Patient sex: M
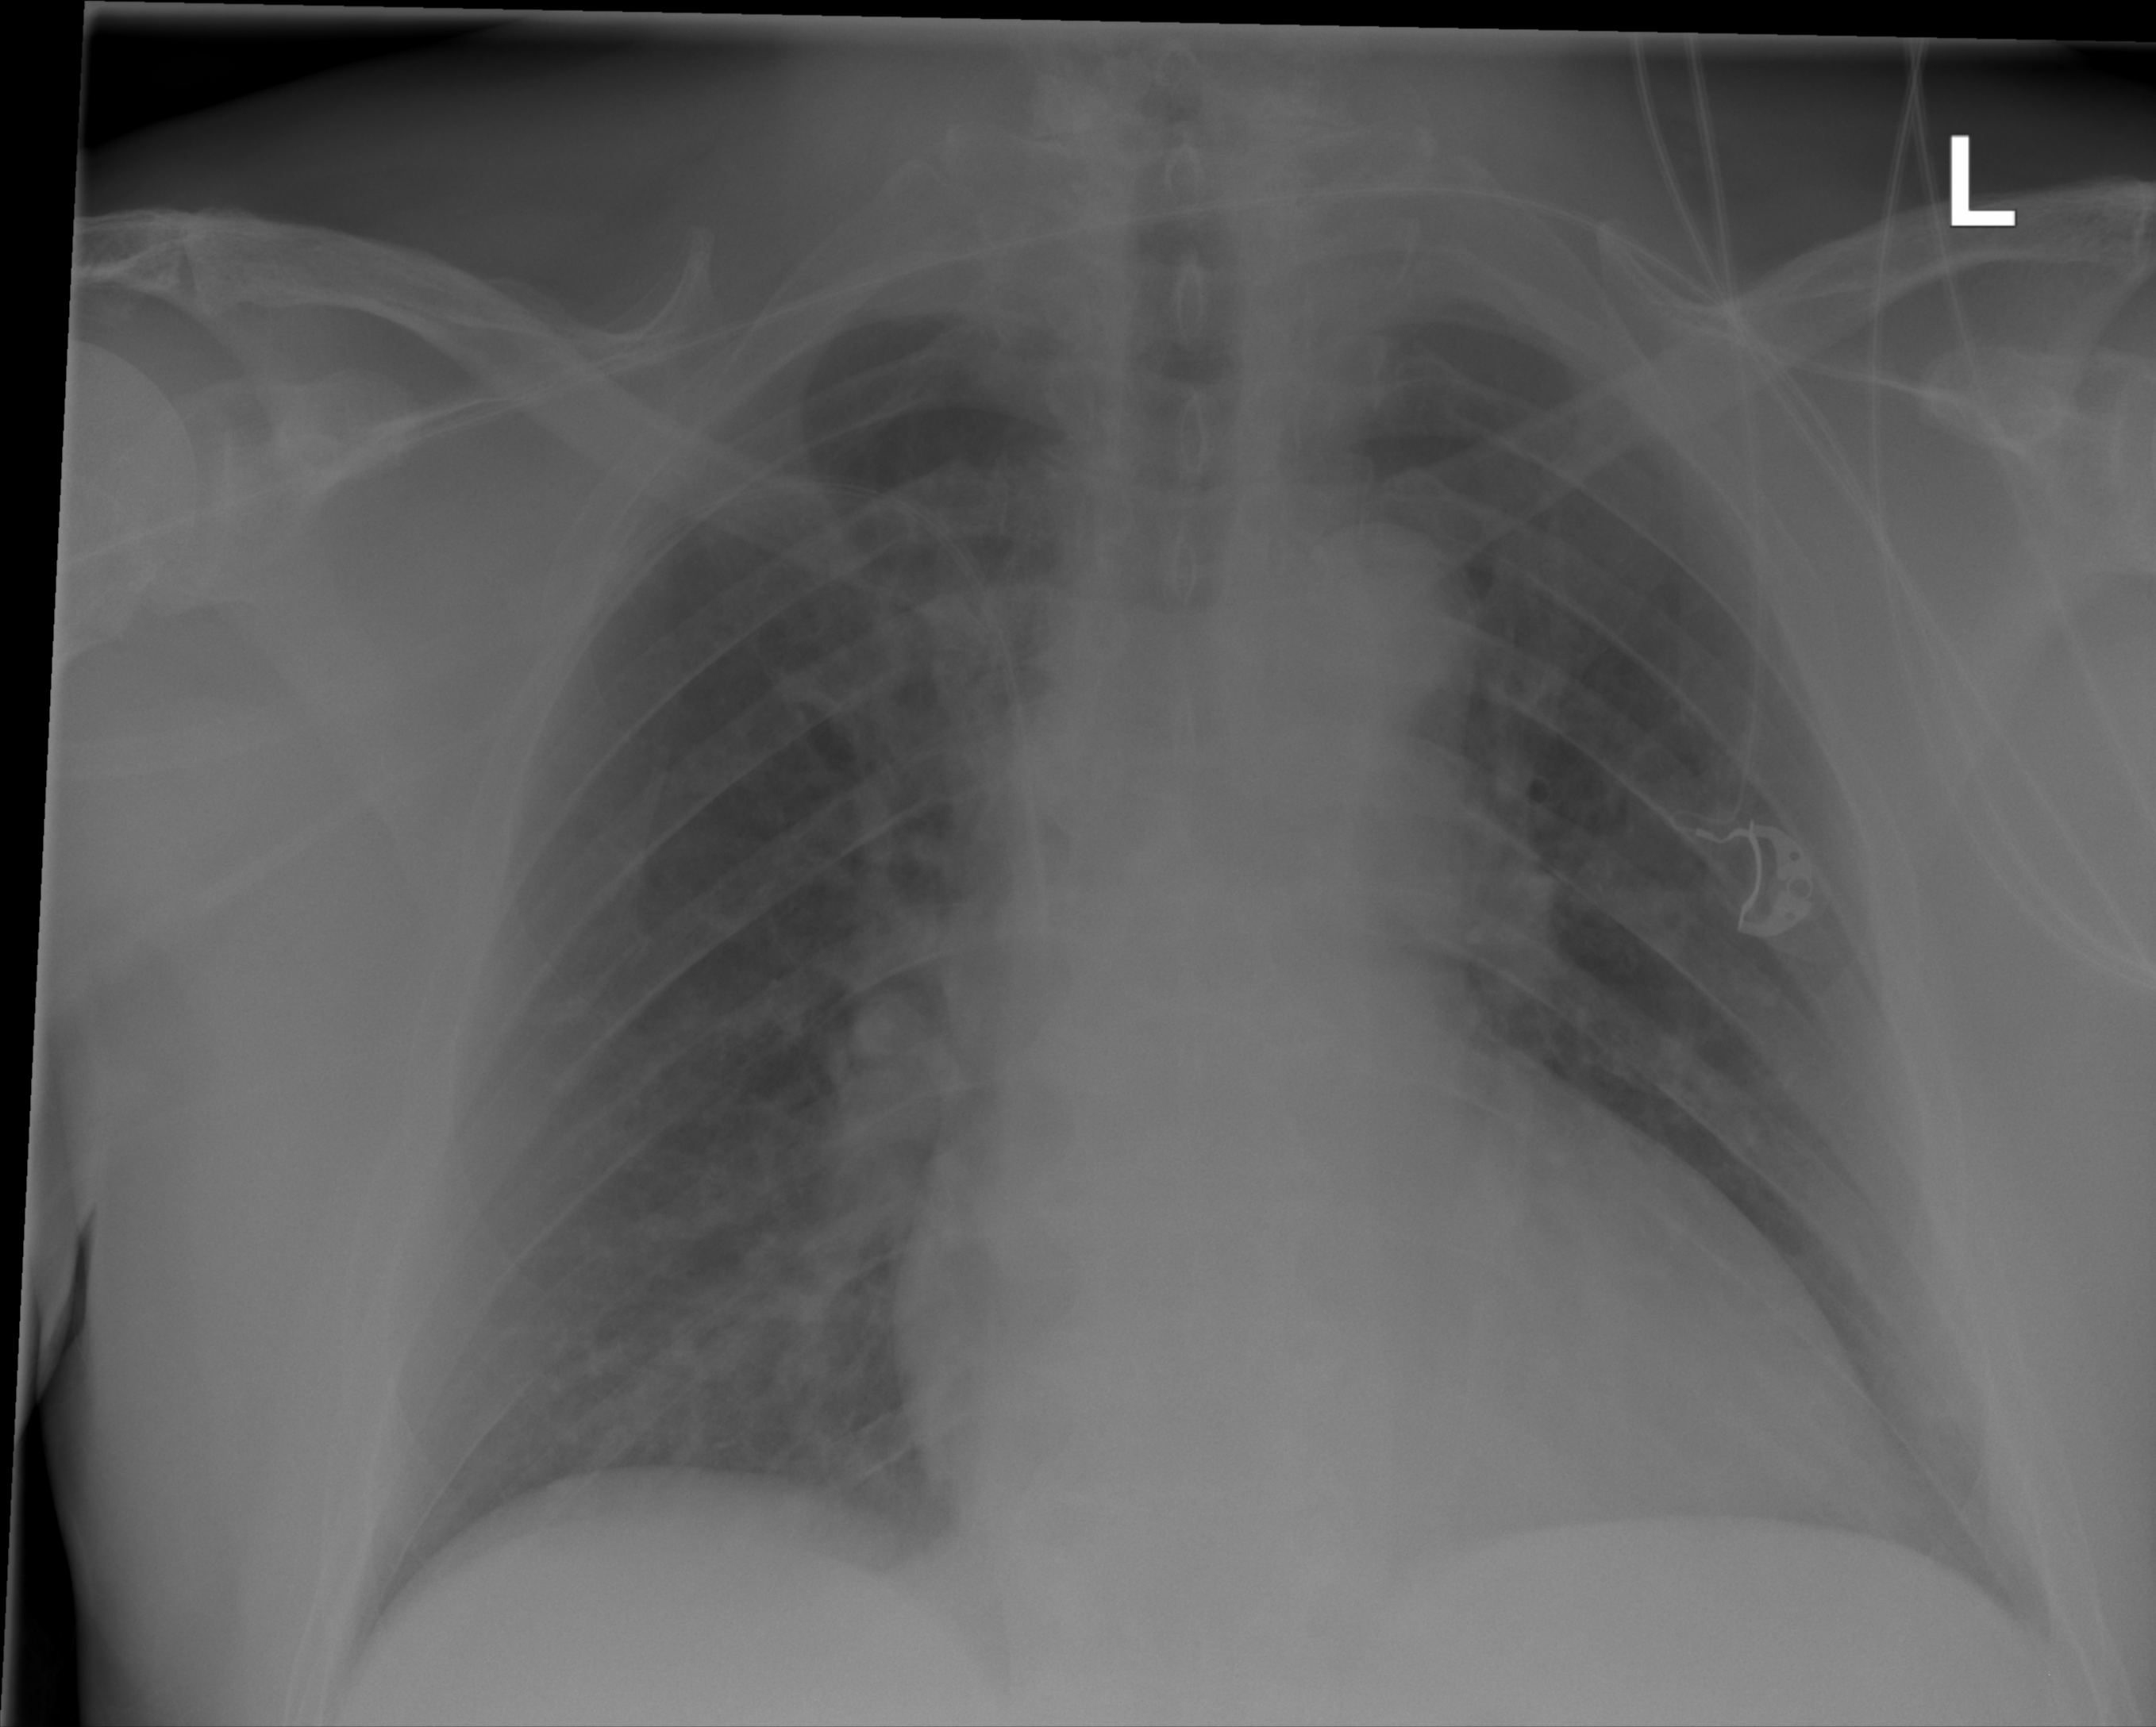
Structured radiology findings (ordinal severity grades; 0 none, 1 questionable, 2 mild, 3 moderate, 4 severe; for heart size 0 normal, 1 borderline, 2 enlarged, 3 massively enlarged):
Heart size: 2
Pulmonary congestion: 2
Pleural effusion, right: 0
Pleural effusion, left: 0
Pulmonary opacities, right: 0
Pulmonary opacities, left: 0
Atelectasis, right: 0
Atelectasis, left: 0